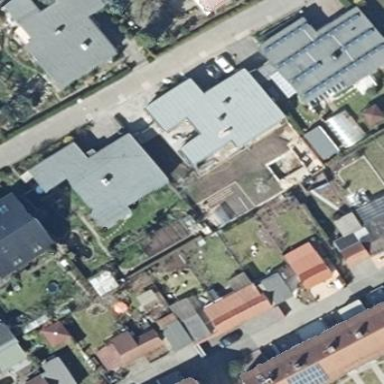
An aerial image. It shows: Simple house.